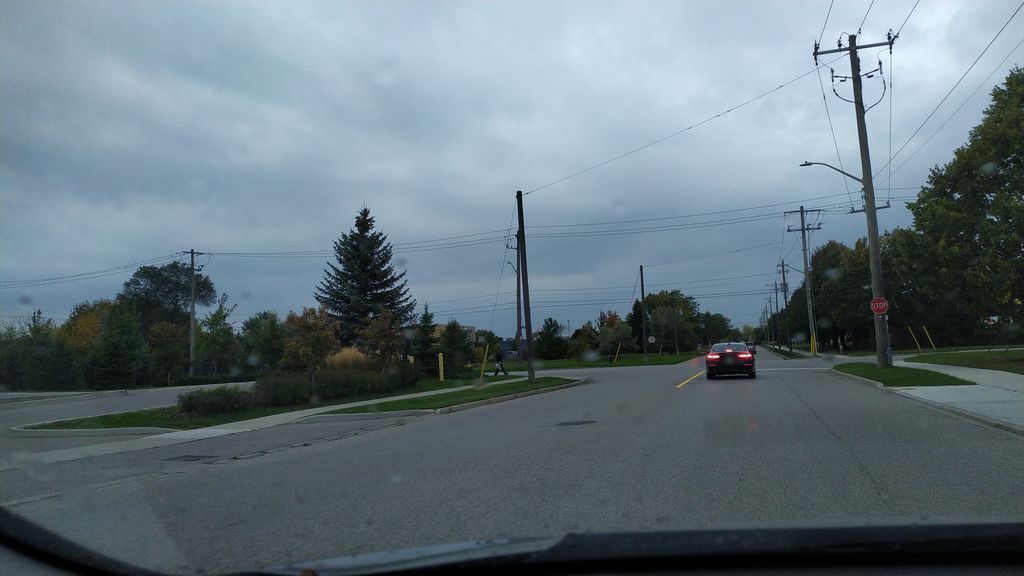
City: kitchener-waterloo